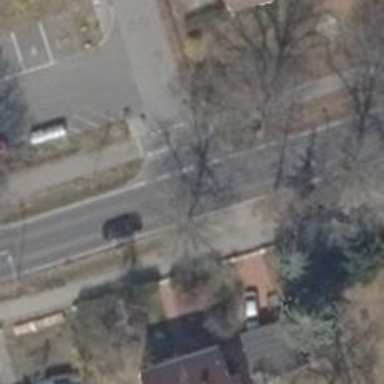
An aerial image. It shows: Smooth asphalt road in residential area.